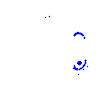
Particle: kaon